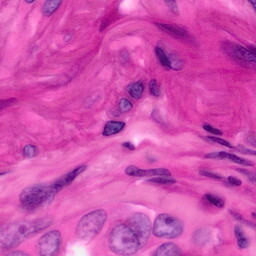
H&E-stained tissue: Pancreatic